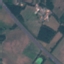
Land use / land cover: Highway